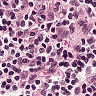
Metastatic tissue present: no